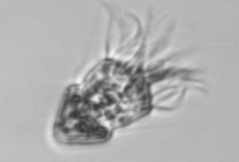
Label: Strombidium_inclinatum